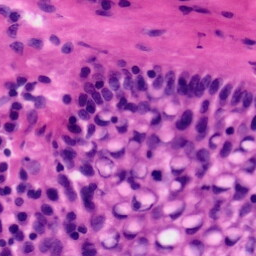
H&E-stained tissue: Tonsil